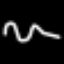
Label: squiggle